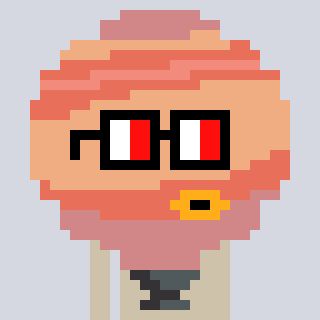
a pixel art character with square glasses with black frames and red eyes, a jupiter-shaped head and a bege-colored body on a cool background